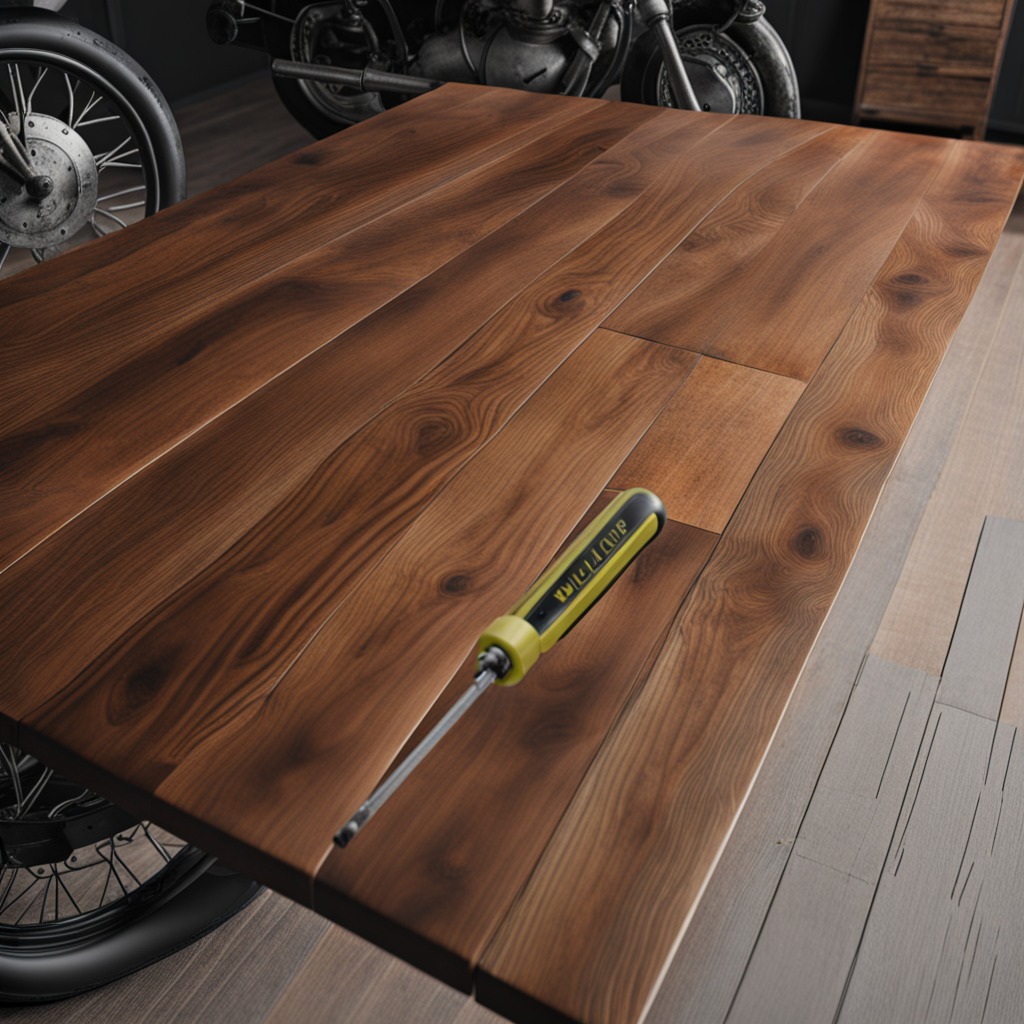
A screwdriver is lying on the table.